You are looking at raw rotor-rig vibration samples arranged as a grayscale image. Classify the rotor condition as one of: normal, misalignment, unbalance, looseness.
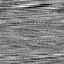
Answer: unbalance